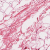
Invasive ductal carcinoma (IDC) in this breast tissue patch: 0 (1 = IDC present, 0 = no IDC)